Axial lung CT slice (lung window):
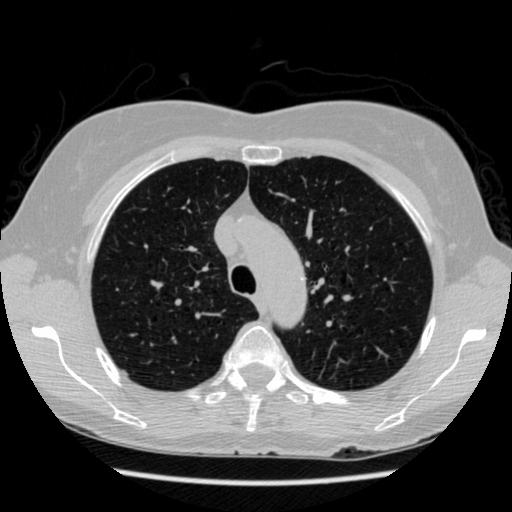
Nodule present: no